Question: We have set the following app settings to be iPhone only, but in the App Store the app is listed as iPhone/iPad compatible.
As you can see in the following image, the device family is set to be just iPhones:

Here is App: <URL>.
Is there anything wrong with these settings?
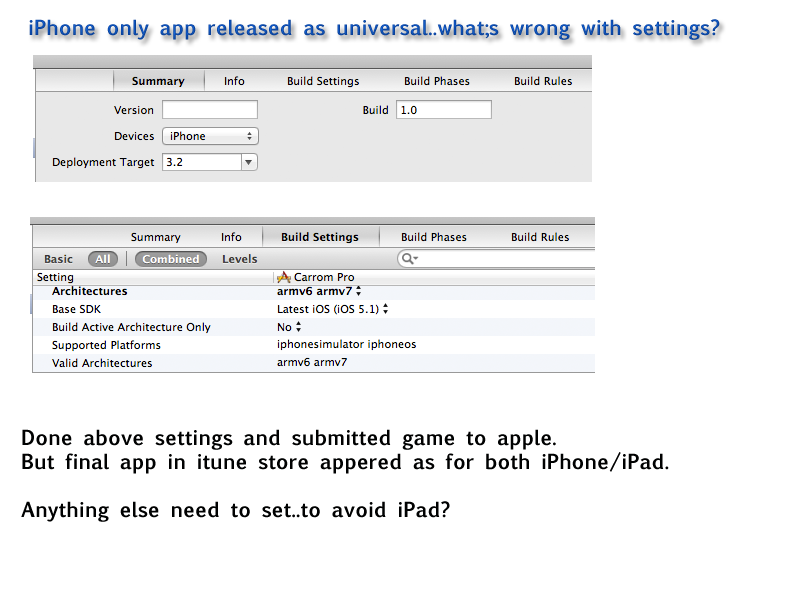
Answer: All iPhone applications can be run on the iPad as well, just not "fullscreen" (see image below). Applications can be designed for iPhone and iPad separately, or a universal app, which contains the resources for both iPhone and iPad (interfaces, device handling, etc.).

The user will notice a gray container around an application that is designed for iPhone. Universal apps will automatically choose the correct interface for the device.
In the iTunes Store, applications with a blue plus symbol beside the price are Universal applications: